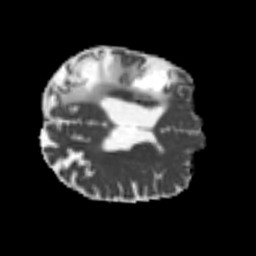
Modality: MD
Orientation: axial
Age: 52
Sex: male
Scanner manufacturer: siemens
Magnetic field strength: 3 T
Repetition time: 4.999 s
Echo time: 0.07946 s